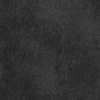
Label: not_dusty